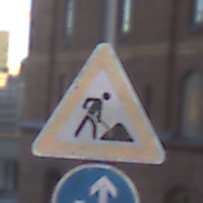
Verkehrszeichen: Arbeitsstelle
Zusatzzeichen unten: VorgeschriebeneFahrtrichtungGeradeausOderLinks
Umgebung: Outdoor, Urban
Tageszeit: SunriseSunset
Wetter: Clear
Licht: Natural
Jahreszeit: NotSpecified
Kontrast: MediumContrast